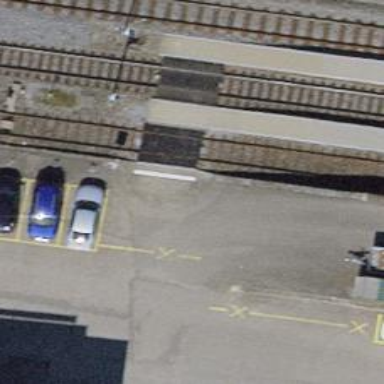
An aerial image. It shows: Railway crossing.